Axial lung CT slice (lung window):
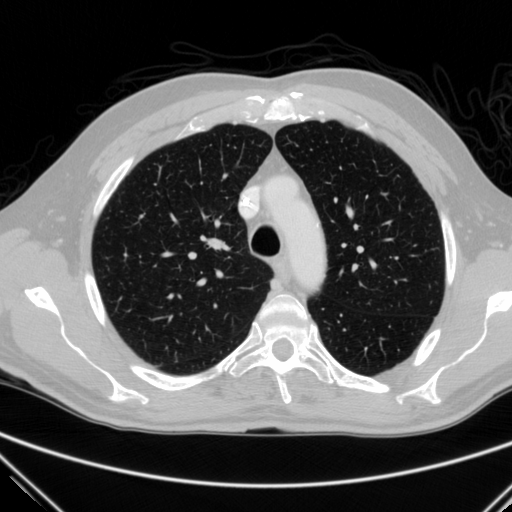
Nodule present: no